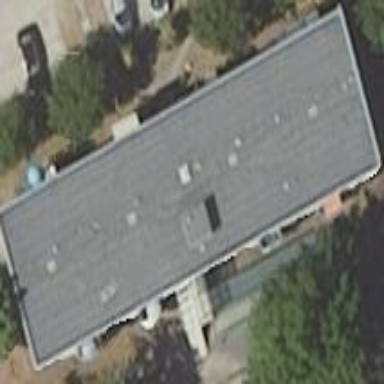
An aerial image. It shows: Building.